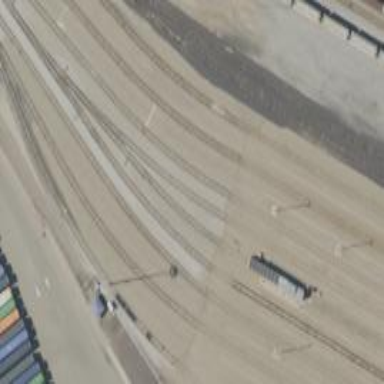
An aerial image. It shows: Railway yard in service.